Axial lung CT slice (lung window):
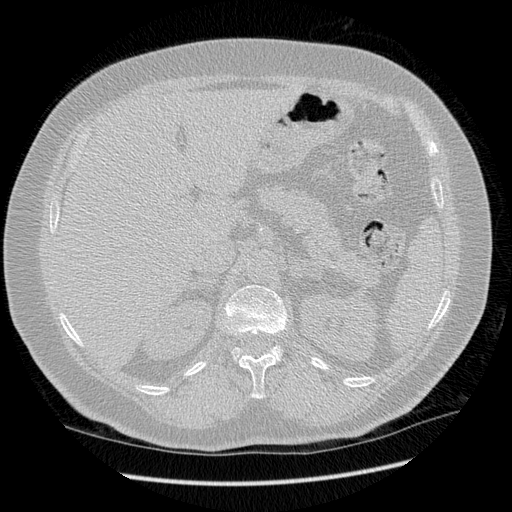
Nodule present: no